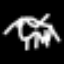
Label: frog